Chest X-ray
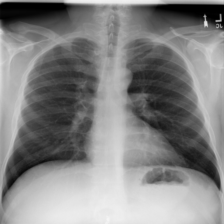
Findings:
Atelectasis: negative
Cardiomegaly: negative
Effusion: negative
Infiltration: negative
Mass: negative
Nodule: negative
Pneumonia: negative
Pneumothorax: negative
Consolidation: negative
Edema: negative
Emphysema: negative
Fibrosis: negative
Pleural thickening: negative
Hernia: negative